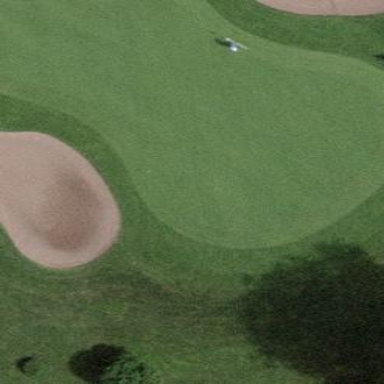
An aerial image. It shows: Golf green.